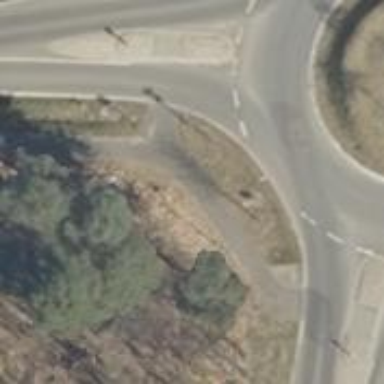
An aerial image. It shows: Road with "give way" sign.